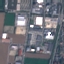
Land use / land cover: Industrial